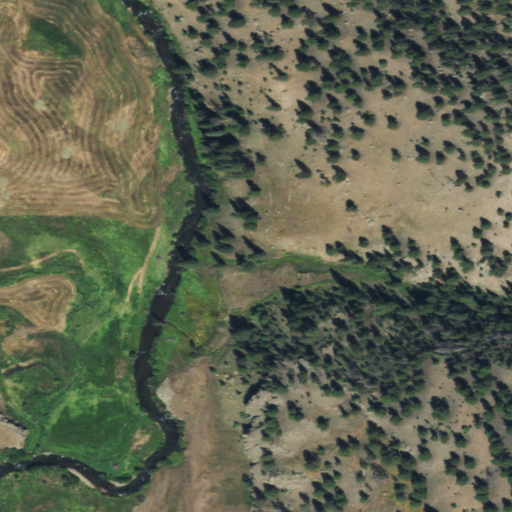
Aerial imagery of valley in Colorado named House Gulch containing evergreen forest, woody wetlands, shrub, pasture, herbaceous wetlands, and grassland